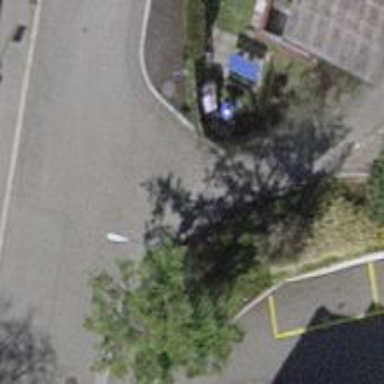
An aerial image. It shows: Asphalt road designated for service vehicles.